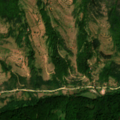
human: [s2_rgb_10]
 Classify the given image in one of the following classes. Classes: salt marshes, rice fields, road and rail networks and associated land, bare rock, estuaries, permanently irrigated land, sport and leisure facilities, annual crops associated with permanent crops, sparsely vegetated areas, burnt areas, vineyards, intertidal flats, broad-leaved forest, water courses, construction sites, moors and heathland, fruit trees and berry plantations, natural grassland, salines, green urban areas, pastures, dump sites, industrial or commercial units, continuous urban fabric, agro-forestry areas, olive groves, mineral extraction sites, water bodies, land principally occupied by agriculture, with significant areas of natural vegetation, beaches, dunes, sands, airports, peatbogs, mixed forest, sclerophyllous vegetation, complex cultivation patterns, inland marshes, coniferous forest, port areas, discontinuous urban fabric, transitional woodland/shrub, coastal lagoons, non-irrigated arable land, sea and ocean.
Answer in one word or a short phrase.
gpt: complex cultivation patterns, land principally occupied by agriculture, with significant areas of natural vegetation, broad-leaved forest, mixed forest